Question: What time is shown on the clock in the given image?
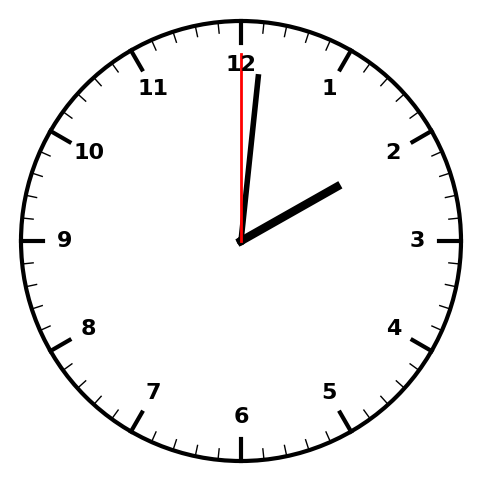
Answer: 02:01:00